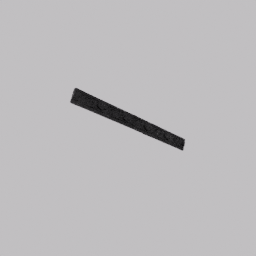
Label: decoration